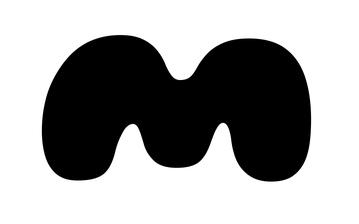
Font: Gluten_Black